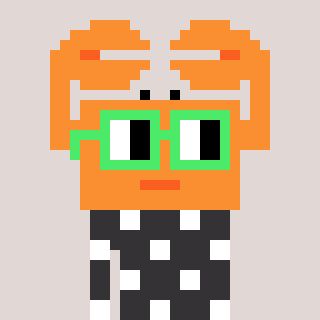
a pixel art character with square light green glasses, a crab-shaped head and a grayscale-colored body on a warm background